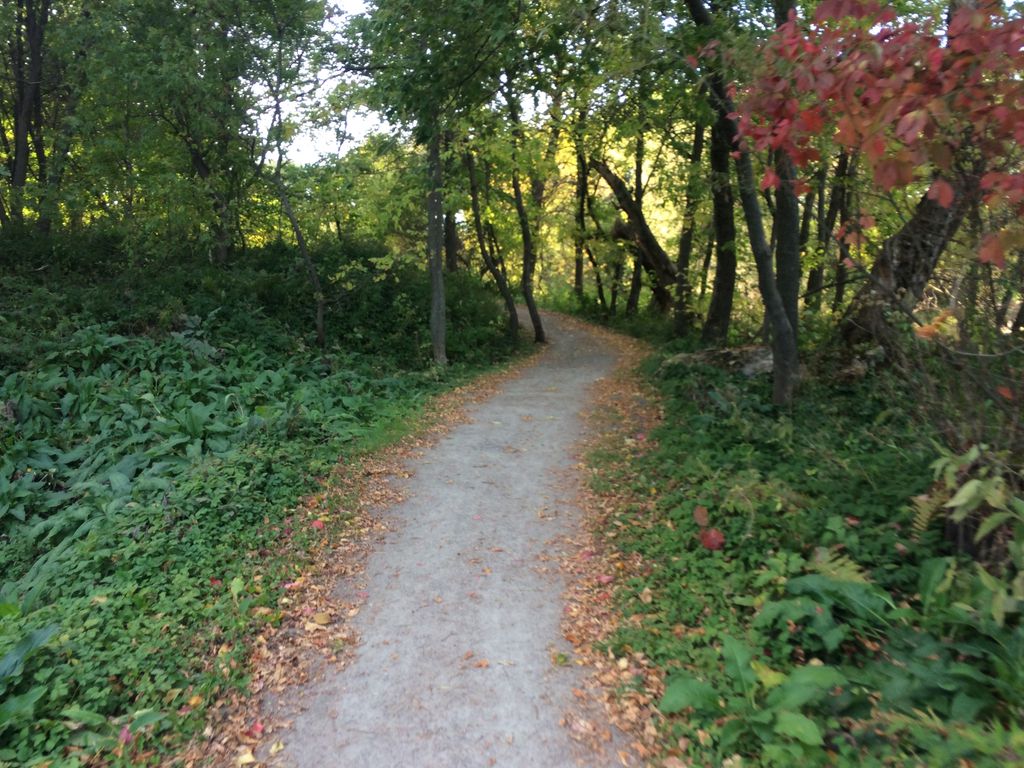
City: quebec_city